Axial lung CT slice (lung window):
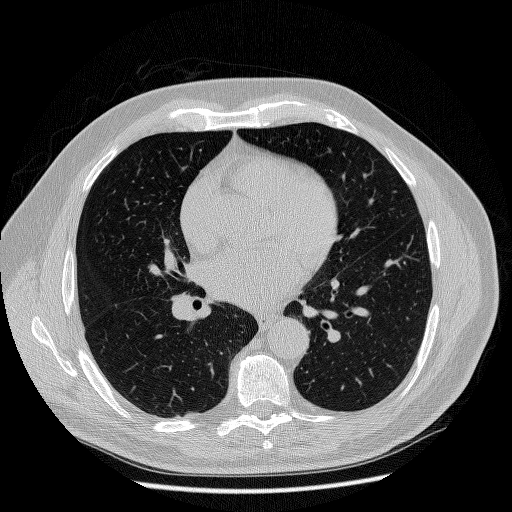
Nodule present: no